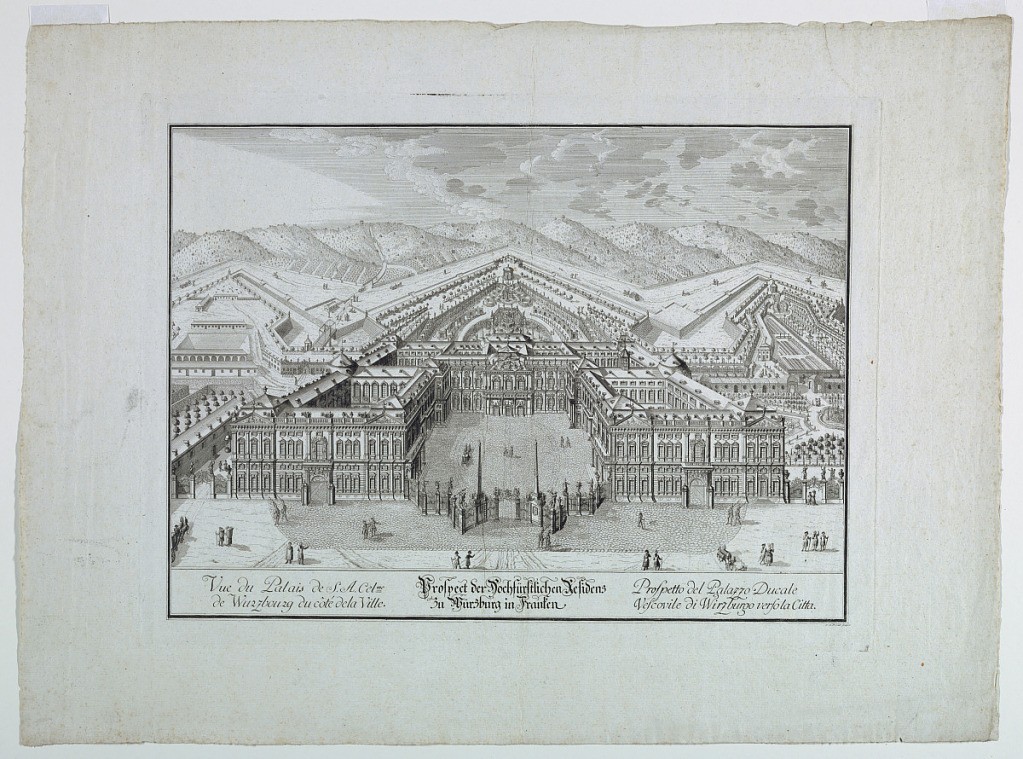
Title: Aerial View of the Residenz at Würzburg, Germany
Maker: J.O. Berndt, 1736 - 1787
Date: ca. 1770-1790
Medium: Engraving on paper
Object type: Print
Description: An aerial view of the royal palace at Würzburg, as seen from the town. Gardens and dependencies in the background.